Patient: sex M, age 78
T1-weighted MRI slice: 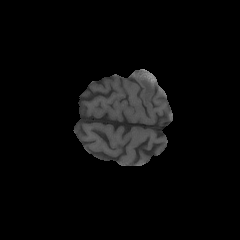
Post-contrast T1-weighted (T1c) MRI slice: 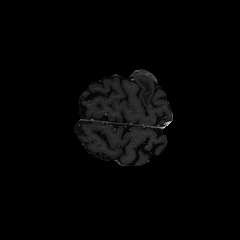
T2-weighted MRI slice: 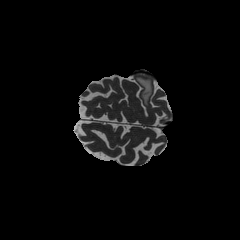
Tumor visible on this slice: yes
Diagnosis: Glioblastoma, IDH-wildtype
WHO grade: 4